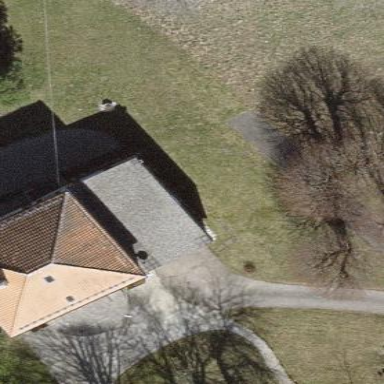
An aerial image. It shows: Flat-roofed garage.